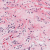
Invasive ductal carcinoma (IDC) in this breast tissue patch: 1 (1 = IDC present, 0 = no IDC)